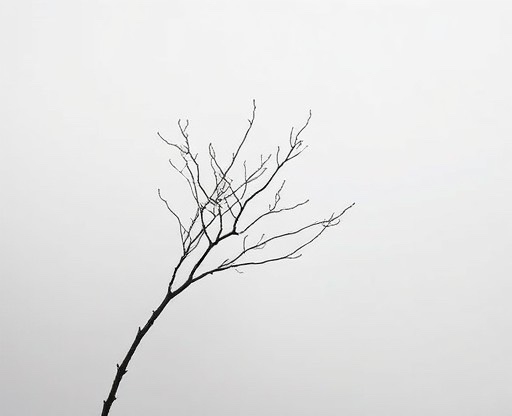
Category: Autumn